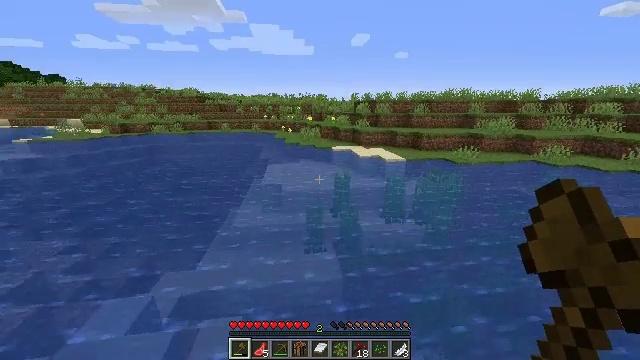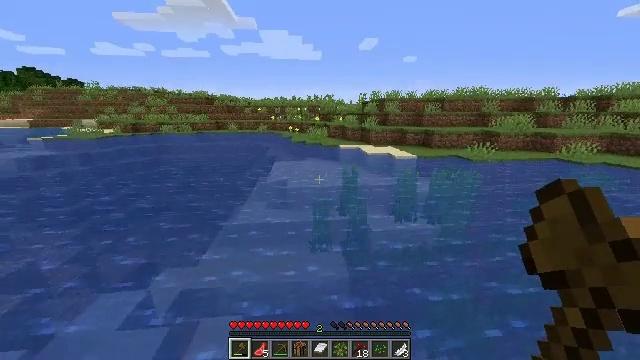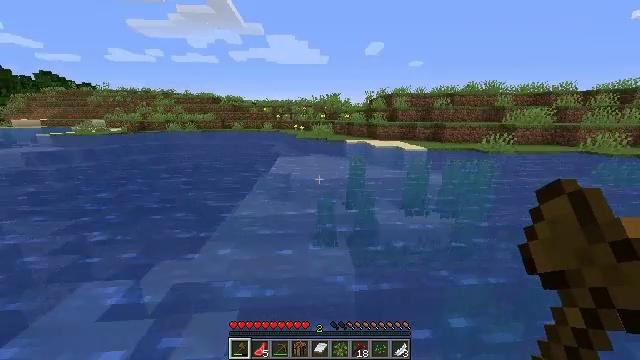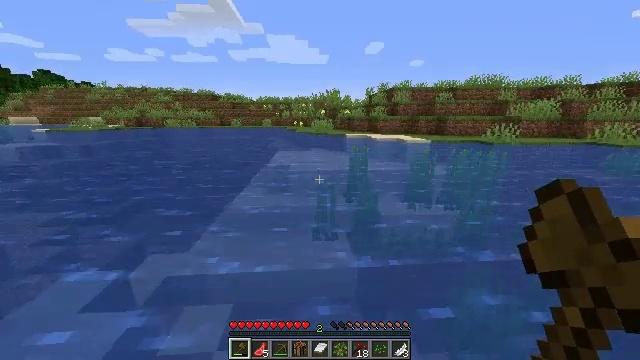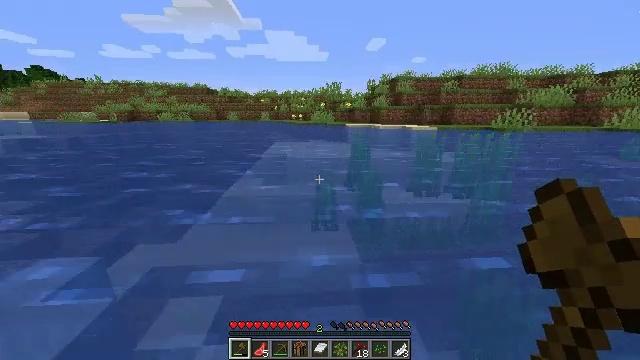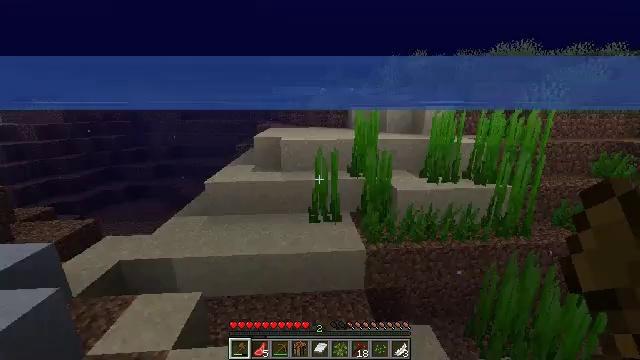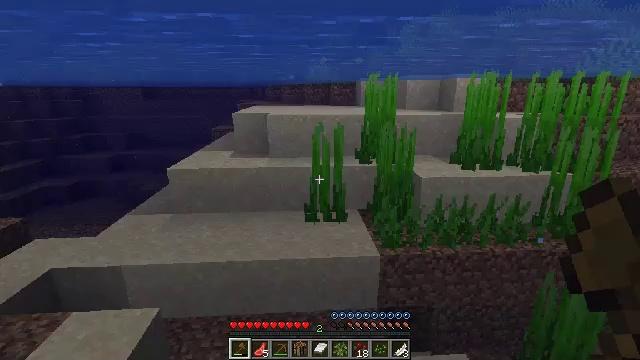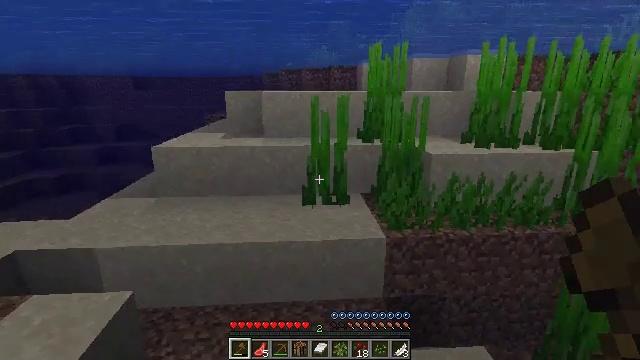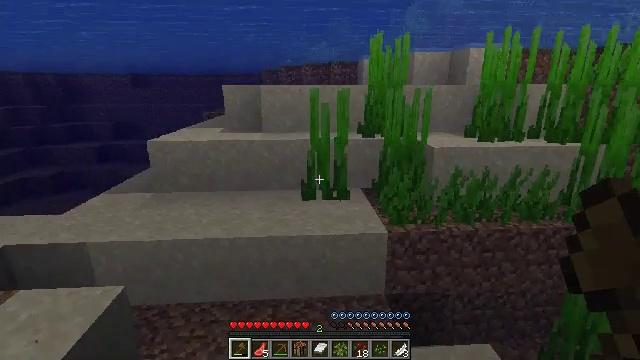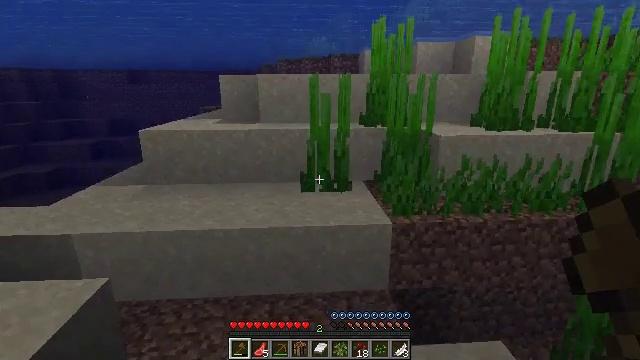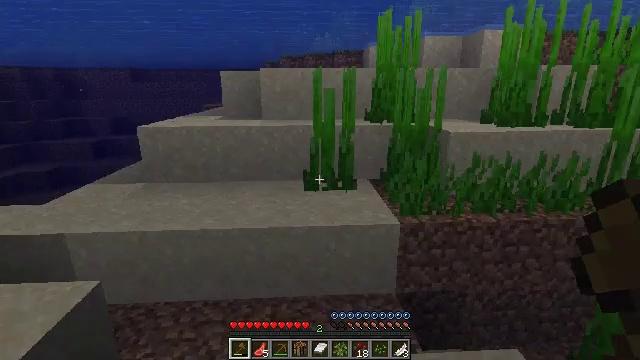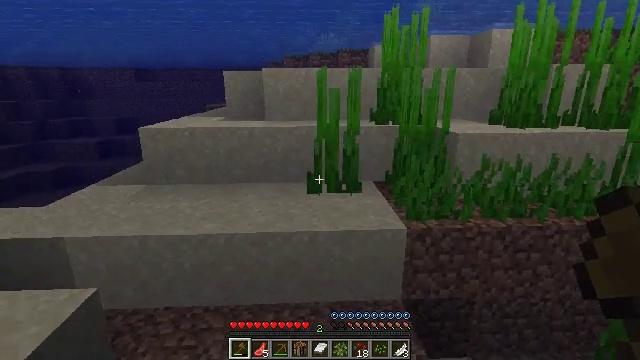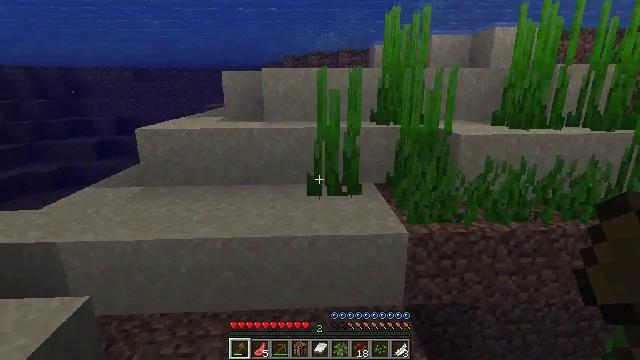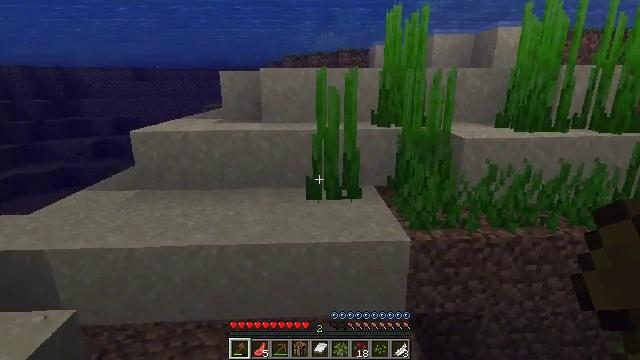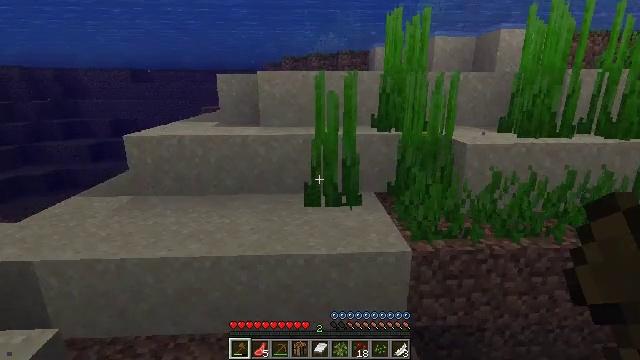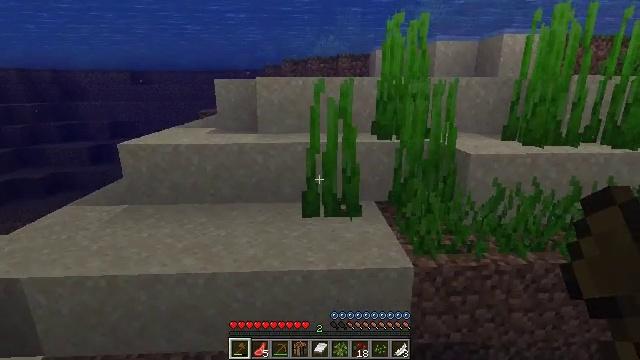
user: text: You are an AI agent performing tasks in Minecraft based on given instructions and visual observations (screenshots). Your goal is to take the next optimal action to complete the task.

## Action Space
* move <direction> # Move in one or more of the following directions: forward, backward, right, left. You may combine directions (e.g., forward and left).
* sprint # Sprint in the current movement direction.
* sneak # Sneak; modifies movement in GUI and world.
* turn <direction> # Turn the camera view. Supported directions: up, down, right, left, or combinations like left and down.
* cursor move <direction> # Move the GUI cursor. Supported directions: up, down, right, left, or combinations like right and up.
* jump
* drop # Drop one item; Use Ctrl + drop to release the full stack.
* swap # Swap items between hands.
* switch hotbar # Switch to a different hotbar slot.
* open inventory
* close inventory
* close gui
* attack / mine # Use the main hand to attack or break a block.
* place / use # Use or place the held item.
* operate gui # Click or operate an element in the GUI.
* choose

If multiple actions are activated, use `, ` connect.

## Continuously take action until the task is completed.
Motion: motion action
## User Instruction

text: Attack the underwater area to get tall seagrass.
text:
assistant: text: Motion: move forward, turn left and up
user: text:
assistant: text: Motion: move forward, turn left and up
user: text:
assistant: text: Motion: move forward
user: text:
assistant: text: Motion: move forward
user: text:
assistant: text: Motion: move forward
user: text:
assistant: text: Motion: move forward
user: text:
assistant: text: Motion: move forward
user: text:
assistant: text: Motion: move forward
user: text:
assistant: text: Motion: move forward
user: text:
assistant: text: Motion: move forward
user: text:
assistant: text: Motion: move forward
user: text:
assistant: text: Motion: move forward
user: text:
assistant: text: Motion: move forward, jump
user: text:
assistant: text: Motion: move forward, jump
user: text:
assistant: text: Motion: move forward, jump
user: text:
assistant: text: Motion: move forward, jump
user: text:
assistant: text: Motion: move forward, turn right and down, jump
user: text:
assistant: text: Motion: move forward, turn right and down, jump
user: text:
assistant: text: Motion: move forward, turn right and down, attack / mine, jump
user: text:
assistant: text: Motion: move forward, turn down, attack / mine, jump
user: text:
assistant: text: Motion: move forward, attack / mine
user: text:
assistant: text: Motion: move forward
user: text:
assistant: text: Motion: move forward
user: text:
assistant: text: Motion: move forward, turn up
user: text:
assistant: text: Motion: move forward, turn left and up
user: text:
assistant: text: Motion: move forward
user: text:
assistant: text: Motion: move forward
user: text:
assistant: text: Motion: move forward
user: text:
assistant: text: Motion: move forward
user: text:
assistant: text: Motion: move forward